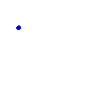
Particle: kaon